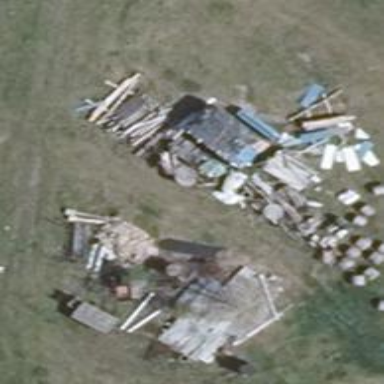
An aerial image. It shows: Farmyard area.